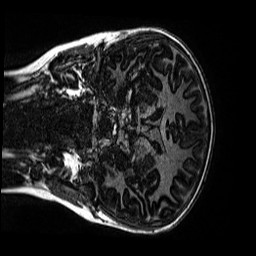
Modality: MP2RAGE
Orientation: coronal
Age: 12
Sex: male
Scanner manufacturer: siemens
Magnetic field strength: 3 T
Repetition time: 4 s
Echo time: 0.00299 s